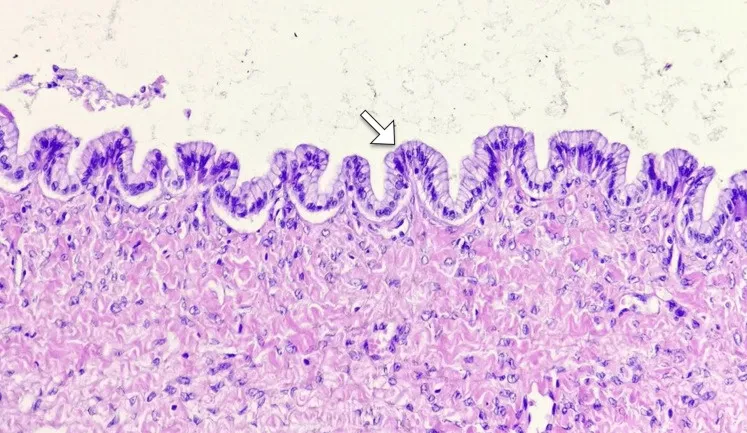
Histopathological examination revealing cuboidal epithelium (arrow), providing insight into the characteristic features of the biliary cystadenoma.
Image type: pathology (h&e)